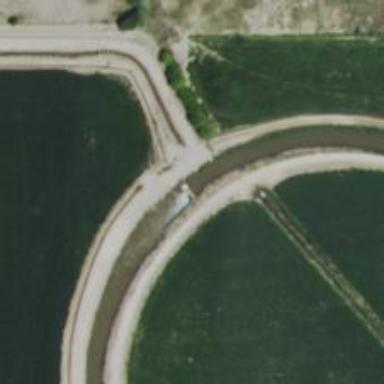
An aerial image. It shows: Weir in waterway.